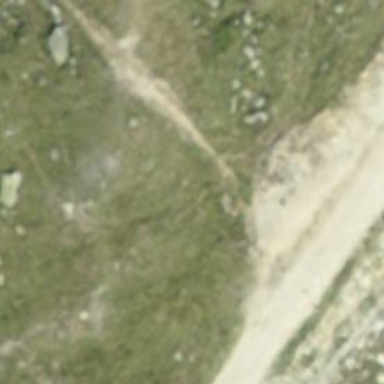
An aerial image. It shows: Rocky path.